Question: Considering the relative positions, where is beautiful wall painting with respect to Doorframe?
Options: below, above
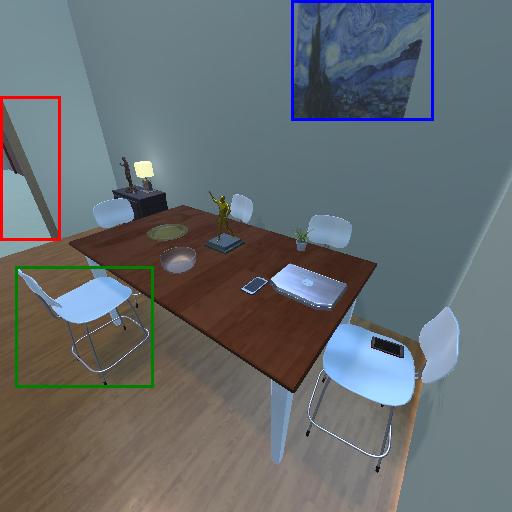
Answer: below